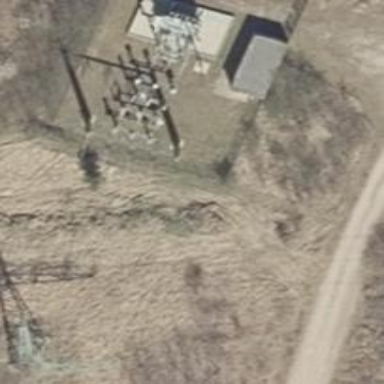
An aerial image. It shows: Power line with three cables.